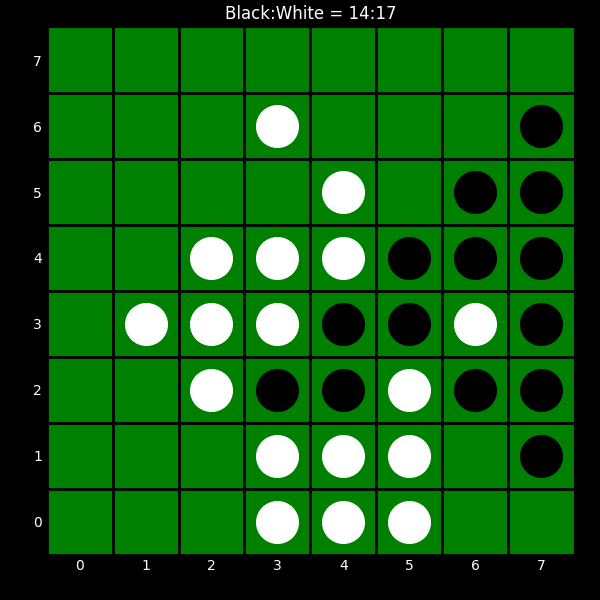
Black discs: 14
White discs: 17